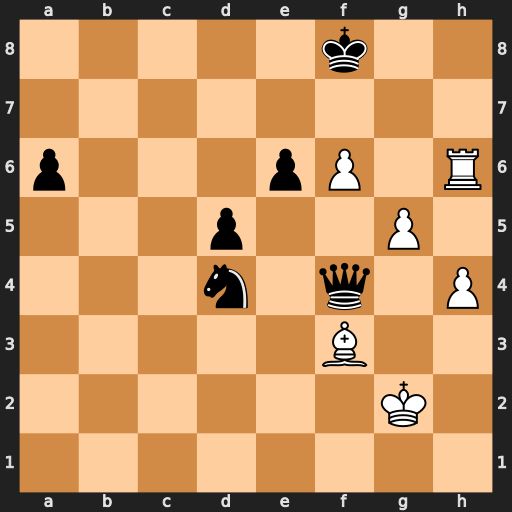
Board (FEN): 5k2/8/p3pP1R/3p2P1/3n1q1P/5B2/6K1/8
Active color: w
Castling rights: -
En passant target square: -
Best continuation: Rh8+ Kf7 Bh5#